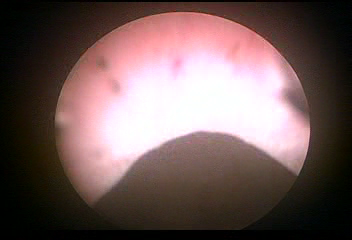
Modality: WLC
Class: Normal mucosa
Bladder cancer association: No